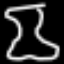
Label: hourglass